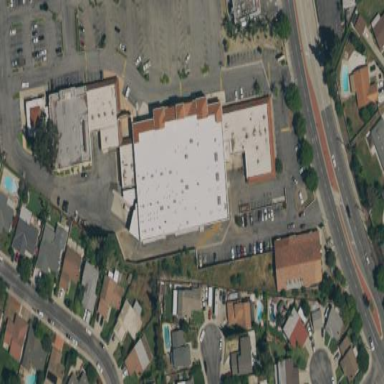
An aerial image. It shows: Retail building.